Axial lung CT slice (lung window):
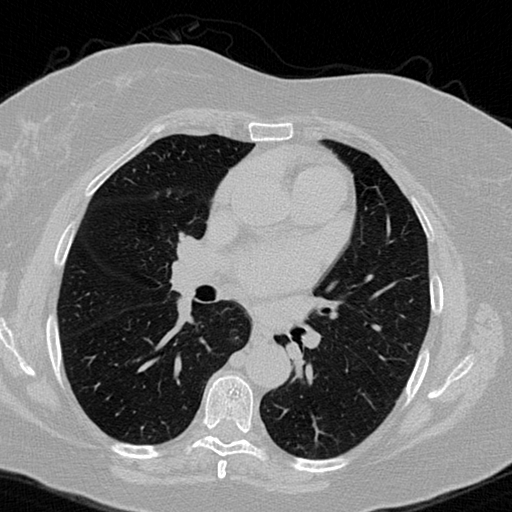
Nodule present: no